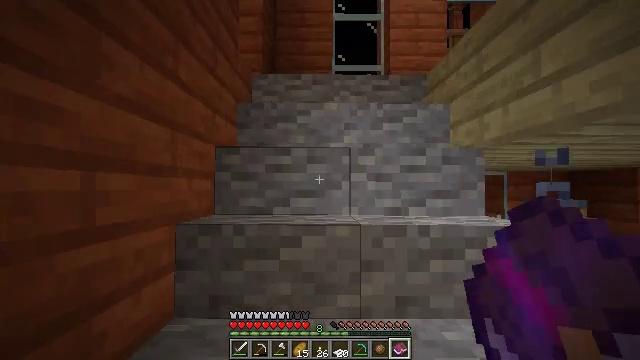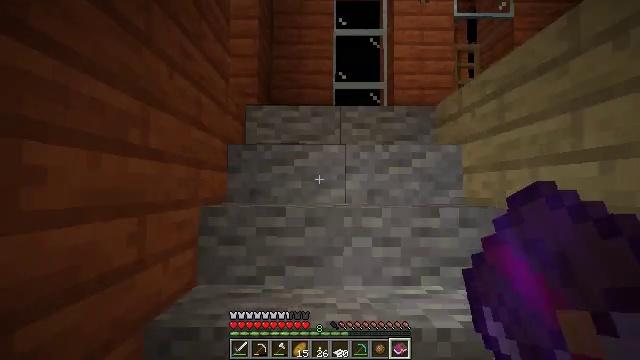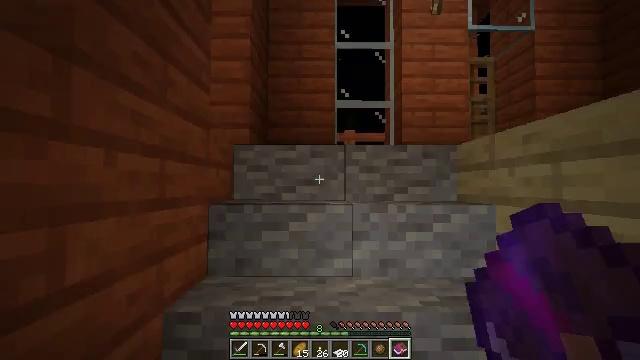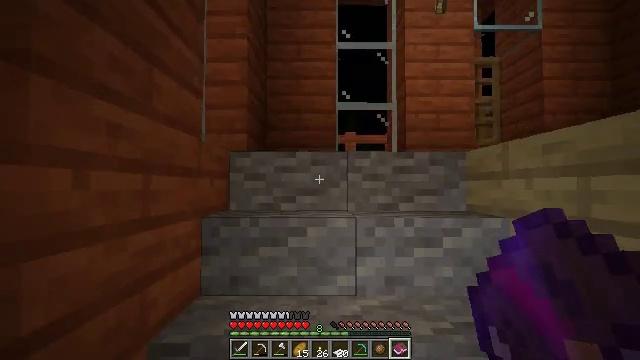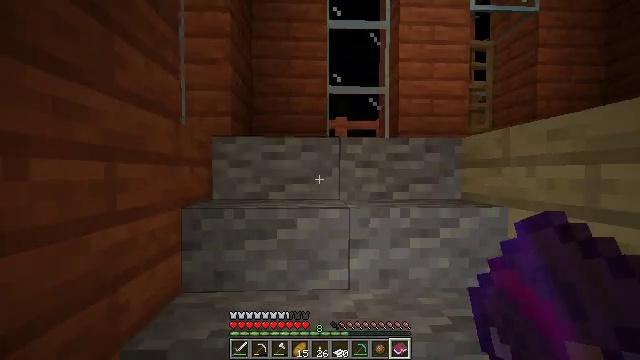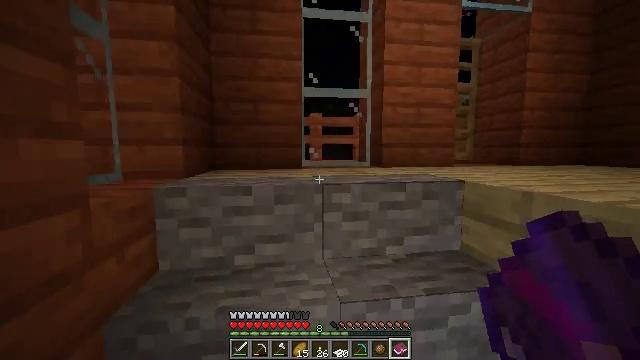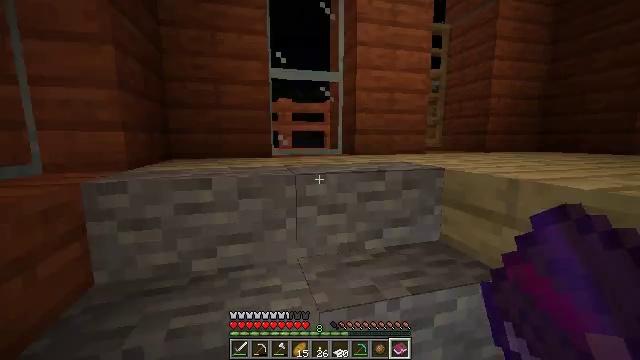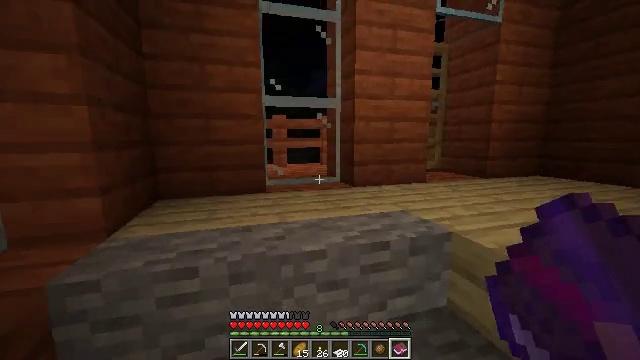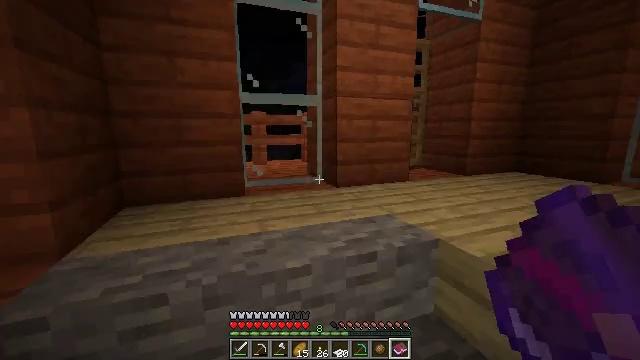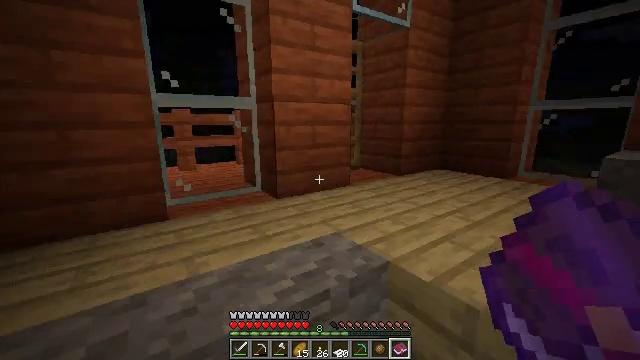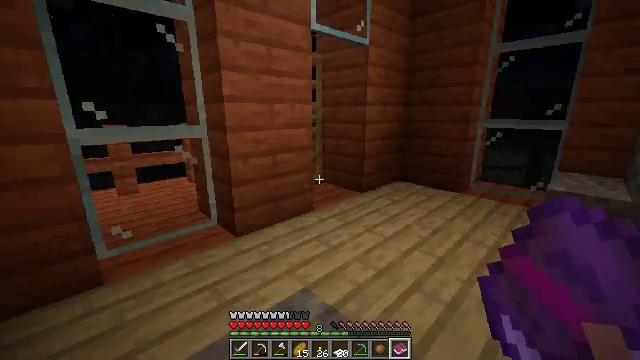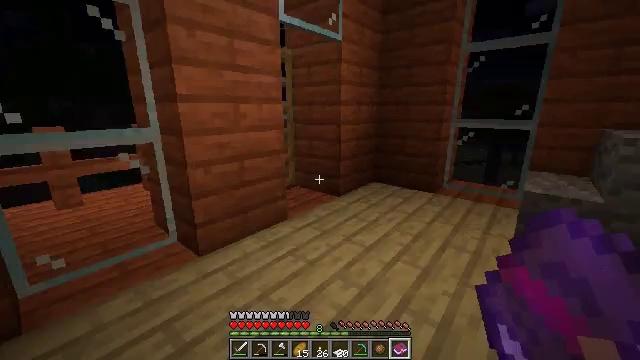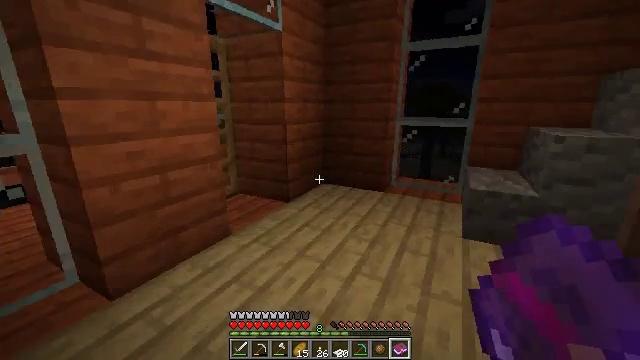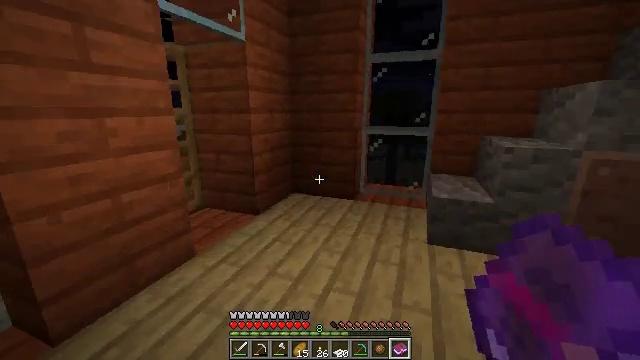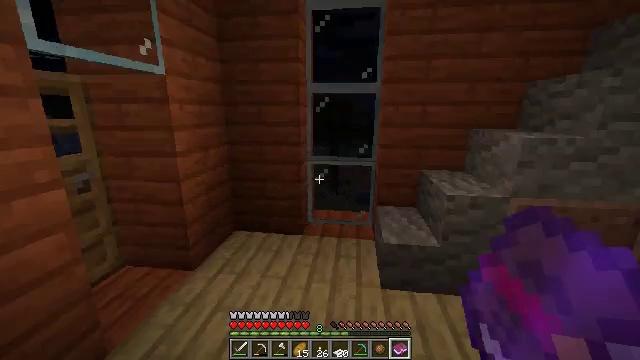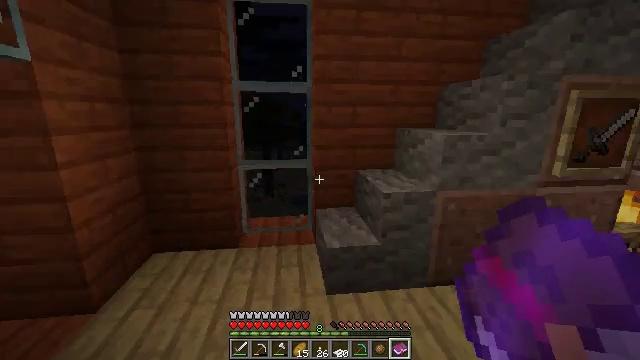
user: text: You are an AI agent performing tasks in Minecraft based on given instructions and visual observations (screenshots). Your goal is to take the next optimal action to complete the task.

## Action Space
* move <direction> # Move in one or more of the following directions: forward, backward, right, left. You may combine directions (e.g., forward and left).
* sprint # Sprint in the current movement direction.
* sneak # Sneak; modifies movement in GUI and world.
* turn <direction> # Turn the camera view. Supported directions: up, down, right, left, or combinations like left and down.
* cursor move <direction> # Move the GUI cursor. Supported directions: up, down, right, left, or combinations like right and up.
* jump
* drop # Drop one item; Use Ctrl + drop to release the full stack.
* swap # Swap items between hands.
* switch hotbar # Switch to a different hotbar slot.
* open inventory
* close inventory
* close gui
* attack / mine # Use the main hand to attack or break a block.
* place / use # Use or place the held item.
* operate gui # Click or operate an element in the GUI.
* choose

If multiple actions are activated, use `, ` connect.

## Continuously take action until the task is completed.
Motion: motion action
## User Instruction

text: Use the crafting table to create a book.
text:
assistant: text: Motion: move forward
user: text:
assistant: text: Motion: move forward
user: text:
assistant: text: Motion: move forward
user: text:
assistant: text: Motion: move forward, turn right and down
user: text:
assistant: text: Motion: move forward, turn right and down
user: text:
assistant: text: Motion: move forward, turn right and down
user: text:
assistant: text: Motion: move forward, turn right
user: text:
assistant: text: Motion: move forward, turn right and down
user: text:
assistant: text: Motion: move forward, turn right and down
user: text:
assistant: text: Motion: move forward, turn right and down
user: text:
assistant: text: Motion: move forward, turn right
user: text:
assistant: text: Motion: move forward, turn right
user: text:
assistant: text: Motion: move forward, turn right
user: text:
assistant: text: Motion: move forward, turn right
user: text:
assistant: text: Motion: move forward, turn right
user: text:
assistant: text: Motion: move forward, turn right
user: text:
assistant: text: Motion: move forward, turn right
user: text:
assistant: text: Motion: move forward, turn right
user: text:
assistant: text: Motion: move forward, turn right
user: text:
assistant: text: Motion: move forward, turn right
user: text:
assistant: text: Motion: move forward
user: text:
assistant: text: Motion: move forward, turn right
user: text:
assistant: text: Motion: move forward, turn right
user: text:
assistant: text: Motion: move forward, turn right and down
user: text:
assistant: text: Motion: move forward, turn right
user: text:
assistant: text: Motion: move forward
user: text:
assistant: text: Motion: move forward, turn left and up
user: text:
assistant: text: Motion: move forward, turn left and down
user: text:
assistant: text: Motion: move forward, turn left
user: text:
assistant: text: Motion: move forward and move left, turn left